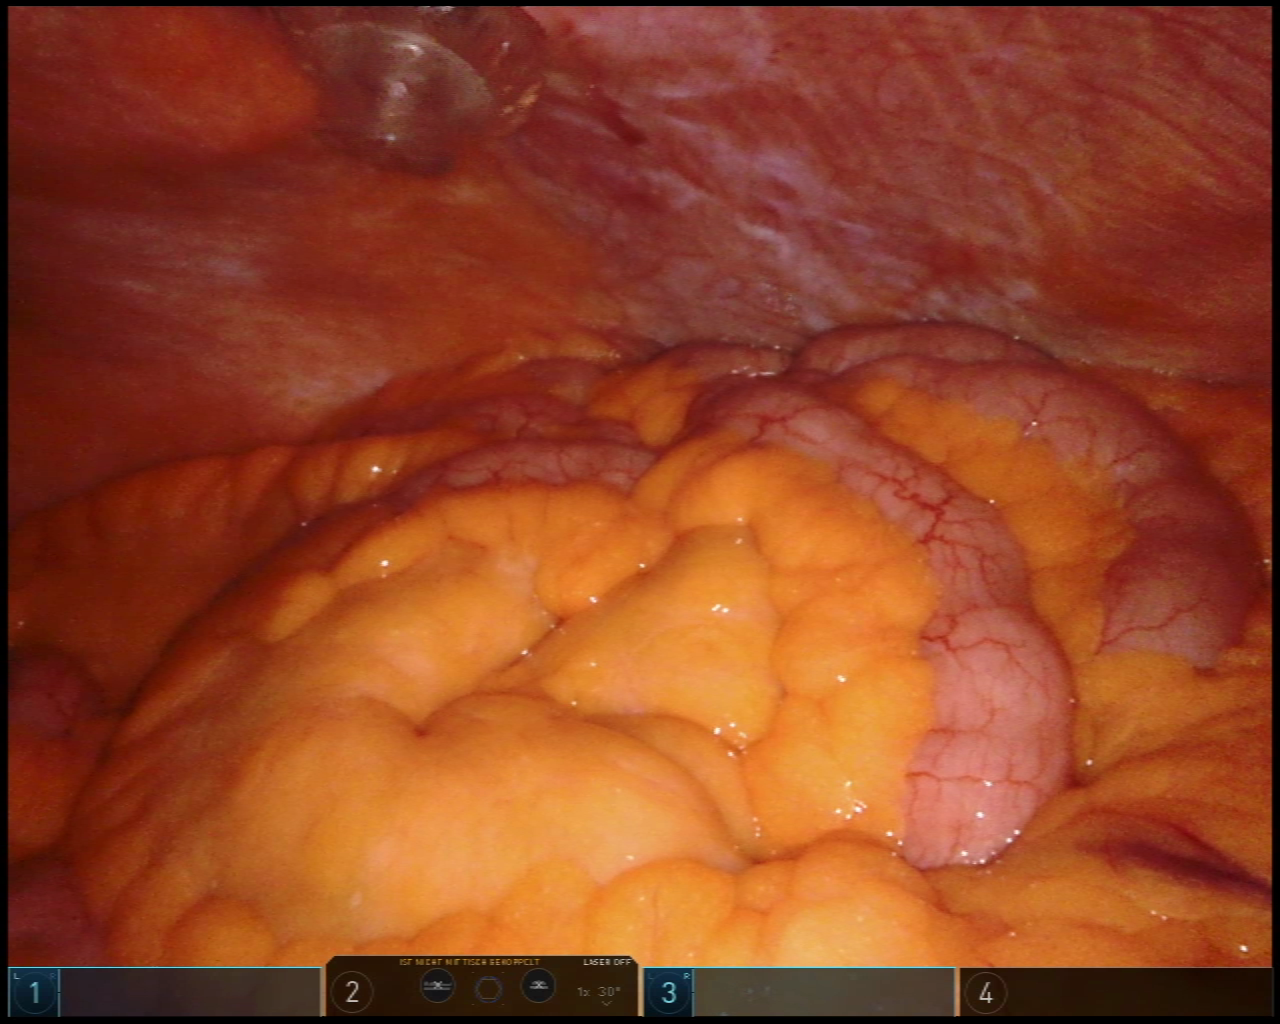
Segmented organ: abdominal_wall
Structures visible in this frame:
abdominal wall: yes
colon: yes
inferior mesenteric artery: no
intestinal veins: no
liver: no
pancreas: no
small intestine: no
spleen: no
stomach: no
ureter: no
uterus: no
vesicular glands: no